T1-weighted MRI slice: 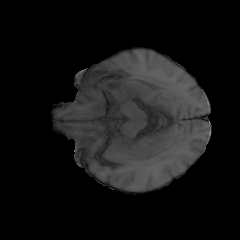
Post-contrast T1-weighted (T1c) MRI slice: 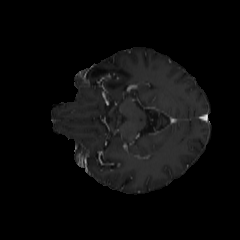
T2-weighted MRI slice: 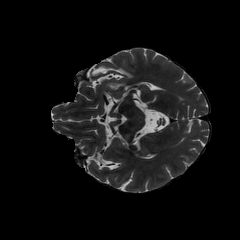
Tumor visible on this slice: no